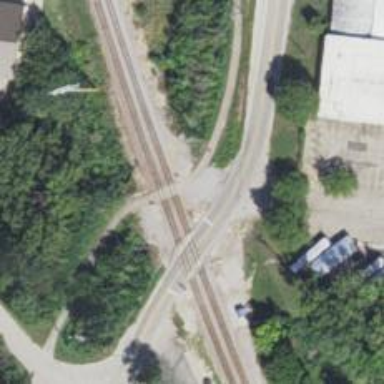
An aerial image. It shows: Abandoned railway spur.